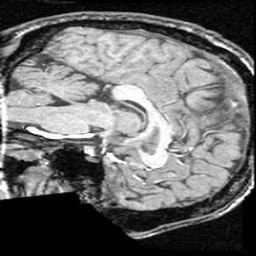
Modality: T1w
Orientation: sagittal
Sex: male
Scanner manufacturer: ge
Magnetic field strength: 1.5 T
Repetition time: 21 s
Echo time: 0.008 s